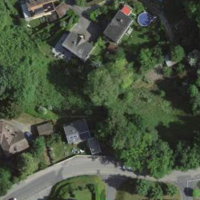
EUNIS habitat code: 55
Species observed at this site:
Symphoricarpos albus